Field crop: maize
Growth stage: 2
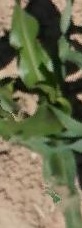
Species: maize